Aerial crown-view tile of a tropical tree (Barro Colorado Island, Panama), acquired 20250414:
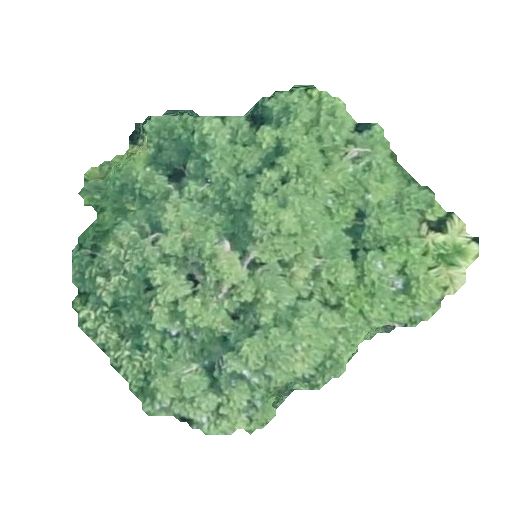
Species: Jacaranda copaia
GBIF accepted scientific name: Jacaranda copaia
Crown area: 138.737 m²